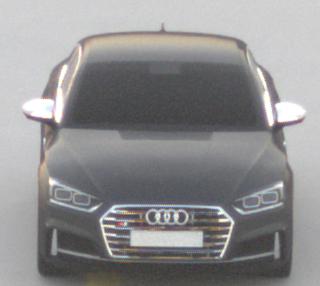
Make: Audi
Model: S5 Sportback
Detailed model: 8T Facelift
Model produced from: 2011
Model produced until: 2016
Doors: 5
Color: gray
Road condition: dry road
Daytime: sunrise or sunset
Contrast: low contrast